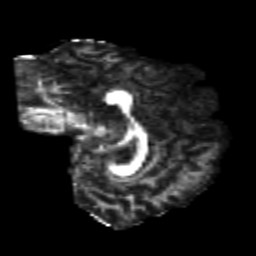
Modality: FA
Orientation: sagittal
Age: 22
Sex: female
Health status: healthy
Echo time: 0.074 s